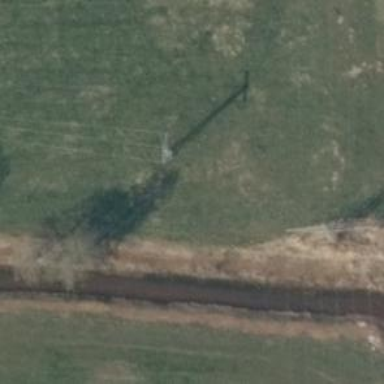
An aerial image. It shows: Minor power line.